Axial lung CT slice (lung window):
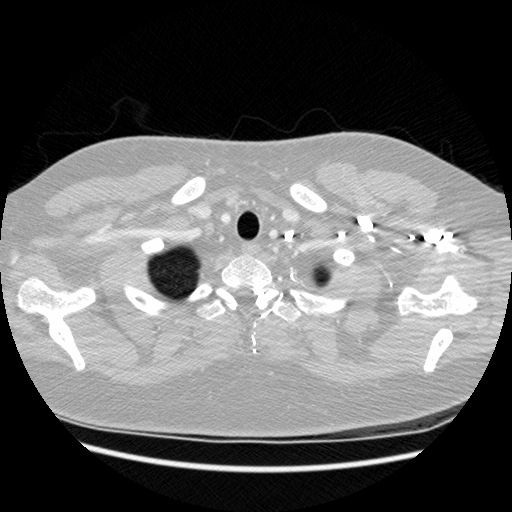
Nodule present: no